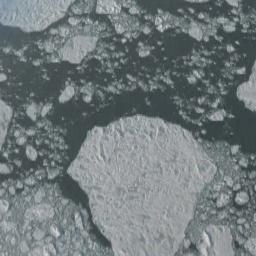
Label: sea_ice